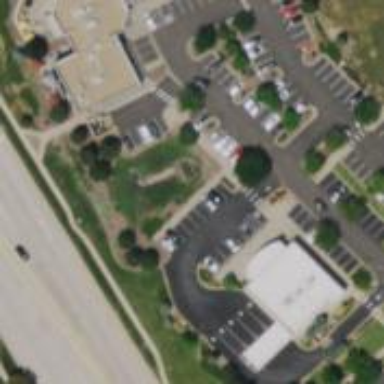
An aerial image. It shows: Parking space is available.